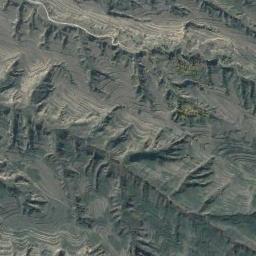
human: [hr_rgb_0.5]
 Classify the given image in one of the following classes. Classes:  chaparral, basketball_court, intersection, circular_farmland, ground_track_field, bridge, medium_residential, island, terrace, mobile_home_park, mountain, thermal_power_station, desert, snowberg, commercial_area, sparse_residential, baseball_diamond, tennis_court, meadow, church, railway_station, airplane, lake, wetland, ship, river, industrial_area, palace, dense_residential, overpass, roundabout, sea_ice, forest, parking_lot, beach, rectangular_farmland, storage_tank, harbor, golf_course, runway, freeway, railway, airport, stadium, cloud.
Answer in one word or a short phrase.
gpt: mountain